Question: I'm new to all this, and I can't seem to find the right search on google to get the answer I'm looking for. I have a front end that a user will use to create a new transaction. There is a drop down menu tied to a "categories" table that has a 1:M relationship with the "transaction" (see image). My question is, if a user submits this form to save a new transaction, they don't know the ID from the categories table, all they'll be doing is selecting one from a drop down that's pulling from the categories table. All I know how to do at this point is take their input from the drop down and store it into a field in the transaction table. I'm trying to understand how to use relationships, but in my limited understanding of how keys work, it seems that unless you knew what the ID number was, then the relationship does no good. If all you're doing is taking the submission from the drop down and storing it in the transaction table, then you've still just got the category name stored in 2 different tables, so what's the point? I'm missing a step in here somewhere and I'm hoping someone can help make sense out of this.

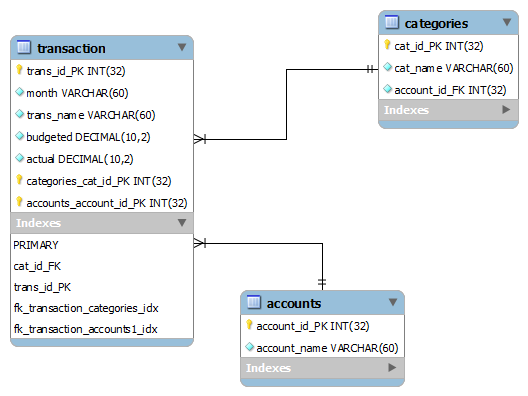
Answer: The user wouldn't know the Category ID. (Though they could if they wanted to. It's in the markup.) More importantly, your code would know the Category ID. When creating that drop down list (the 'select' element), your code would be populating it with the ID and the Name. The ID is used for the value, the Name is used for the display text.
The resulting markup might look like this:
'''
<select name="category">
<option value="1">First Category</option>
<option value="2">Second Category</option>
<option value="3">Third Category</option>
</select>
'''
And so on.
When the user selects one, they're choosing based on the text. But the actual form will post the of the selected option back to the server. So if the user selects 'Second Category' then in your server-side code '$_POST["category"]' will contain the value '2', which is the ID you need to insert into your Transaction record.